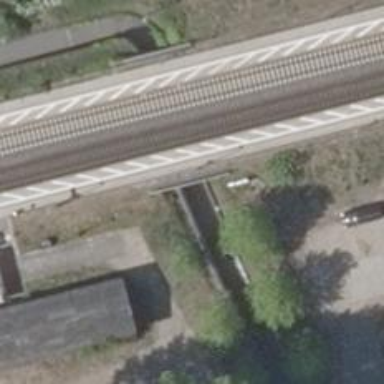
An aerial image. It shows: Path going through tunnel.